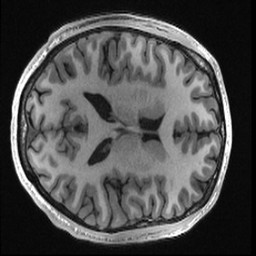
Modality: T1w
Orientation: axial